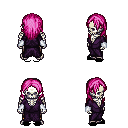
a pixel art fantasy rpg character, male body template, skeleton, purple robe, gold greaves, pink long hairstyle, white cloth bracers, black slippers, four views (front, back, left, right), 2x2 character sprite sheet, small pixel art, hard edges, no anti-aliasing